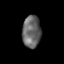
Tissue: skin
Cell type: Epithelial cells
Senescence score: 0.1927
Nuclear area (px): 580
Mean DAPI intensity: 102.098